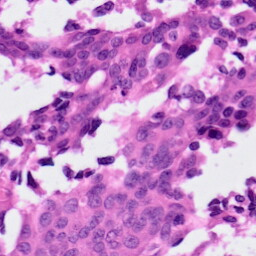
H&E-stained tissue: Ovarian